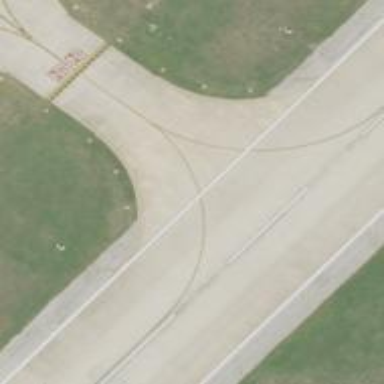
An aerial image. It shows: View of taxiway at the airport.